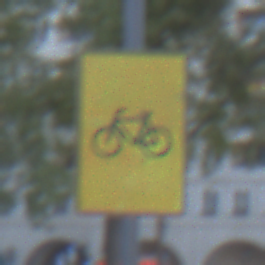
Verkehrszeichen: RadverkehrOhnePfeilsymbol
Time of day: SunriseSunset
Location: Outdoor (Urban)
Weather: Clear
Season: NotSpecified
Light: Natural